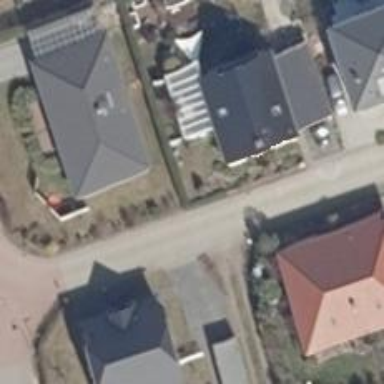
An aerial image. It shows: Living street.